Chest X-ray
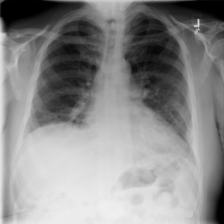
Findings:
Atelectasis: positive
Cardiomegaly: positive
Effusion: negative
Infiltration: negative
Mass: negative
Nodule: negative
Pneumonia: negative
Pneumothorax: negative
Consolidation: negative
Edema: negative
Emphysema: negative
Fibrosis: negative
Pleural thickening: negative
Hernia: negative